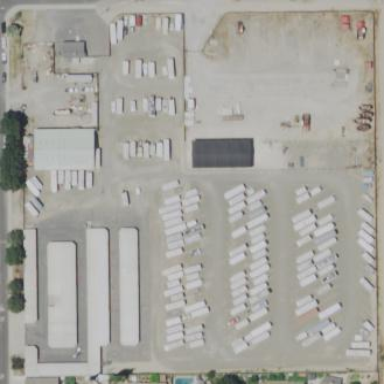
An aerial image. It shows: Industrial area with self-storage facility.